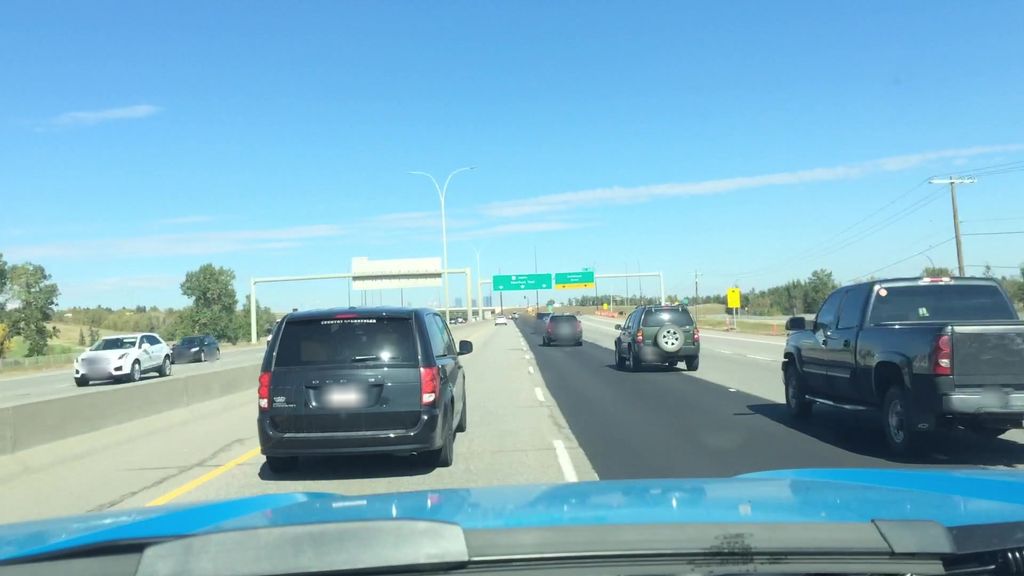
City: calgary